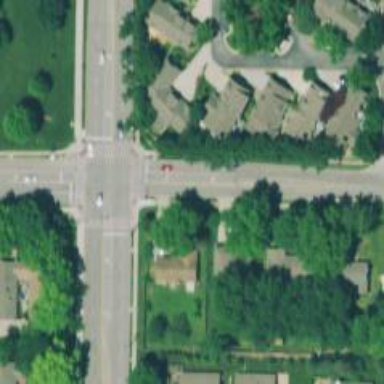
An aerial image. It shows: Solid crossing edge road marking.